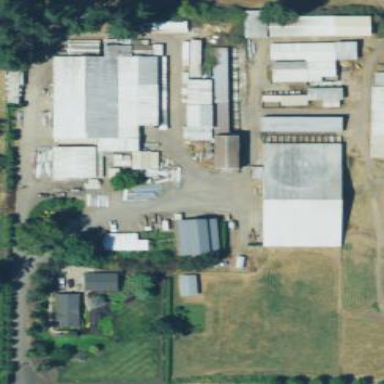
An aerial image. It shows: Farmyard area.